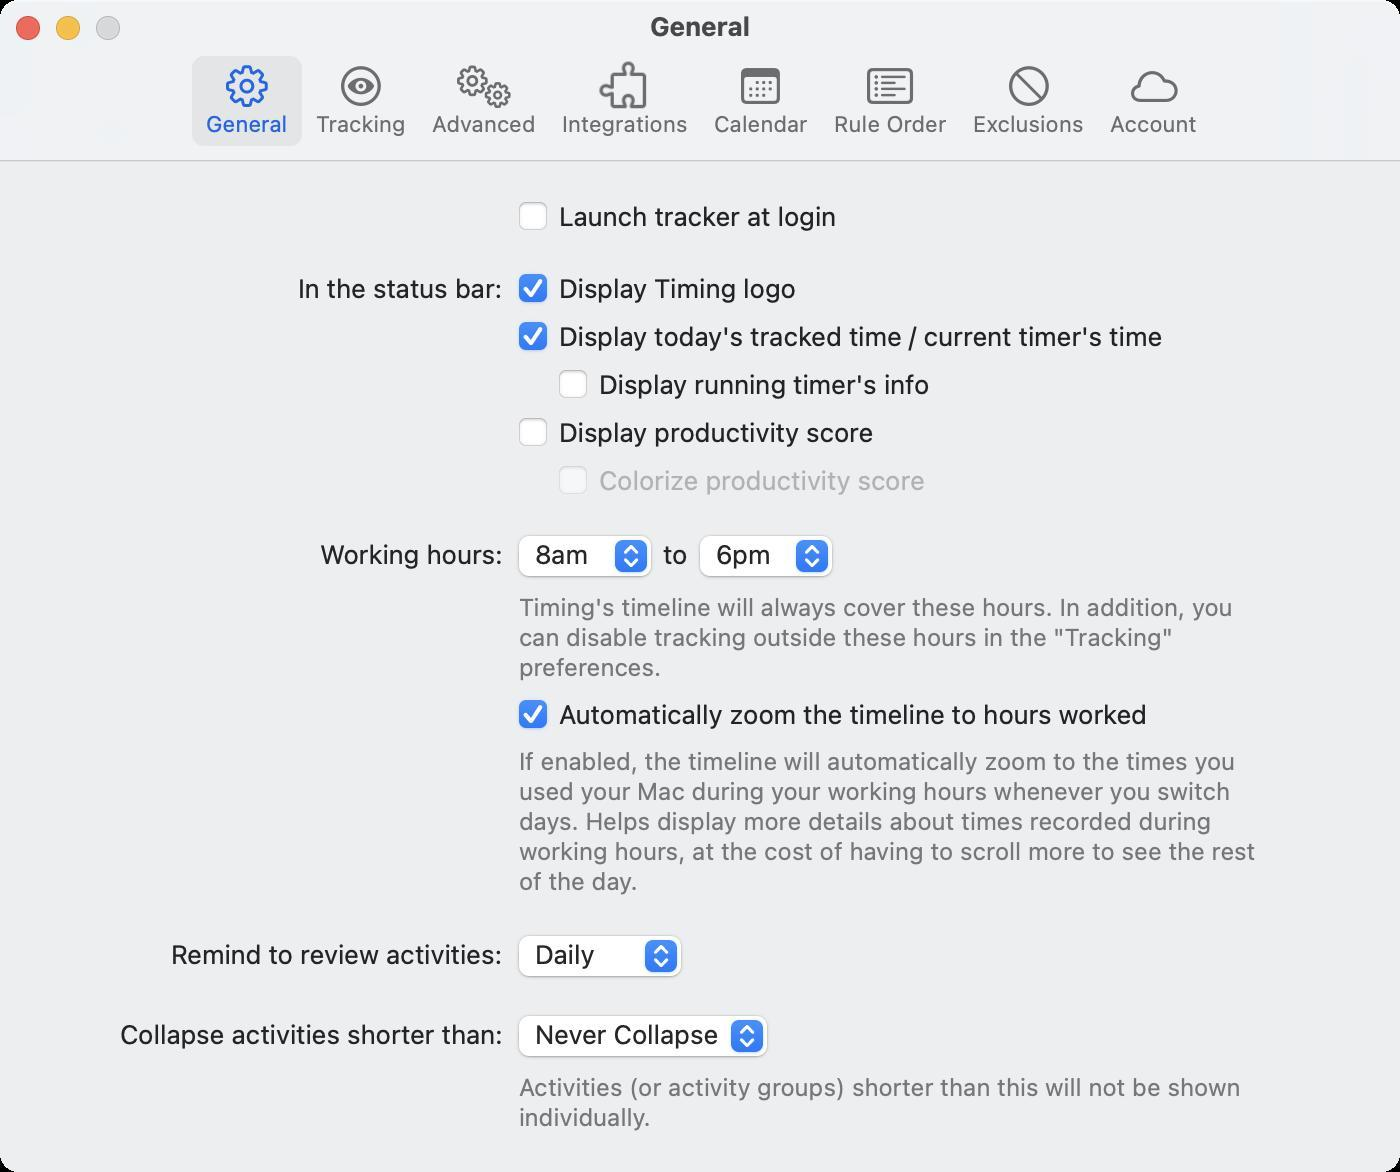
Accessibility tree:
{"name": "General", "role": "AXWindow", "description": null, "role_description": "standard window", "value": null, "position": "406.00;112.00", "size": "700;586", "children": [{"name": "Launch_tracker_at_login", "role": "AXCheckBox", "description": null, "role_description": "checkbox", "value": 0, "position": "257.50;99.00", "size": "382;18", "children": []}, {"name": null, "role": "AXStaticText", "description": null, "role_description": "text", "value": "In the status bar:", "position": "147.00;136.00", "size": "106;16", "children": []}, {"name": "Display_Timing_logo", "role": "AXCheckBox", "description": null, "role_description": "checkbox", "value": 1, "position": "257.50;135.00", "size": "382;18", "children": []}, {"name": "Display_today's_tracked_time_/_current_timer's_time", "role": "AXCheckBox", "description": null, "role_description": "checkbox", "value": 1, "position": "257.50;159.00", "size": "382;18", "children": []}, {"name": "Display_running_timer's_info", "role": "AXCheckBox", "description": null, "role_description": "checkbox", "value": 0, "position": "277.50;183.00", "size": "362;18", "children": []}, {"name": "Display_productivity_score", "role": "AXCheckBox", "description": null, "role_description": "checkbox", "value": 0, "position": "257.50;207.00", "size": "382;18", "children": []}, {"name": "Colorize_productivity_score", "role": "AXCheckBox", "description": null, "role_description": "checkbox", "value": 0, "position": "277.50;231.00", "size": "362;18", "children": []}, {"name": null, "role": "AXStaticText", "description": null, "role_description": "text", "value": "Working hours:", "position": "158.00;269.00", "size": "96;16", "children": []}, {"name": null, "role": "AXPopUpButton", "description": null, "role_description": "pop up button", "value": "8am", "position": "256.50;267.00", "size": "73;25", "children": []}, {"name": null, "role": "AXStaticText", "description": null, "role_description": "text", "value": "to", "position": "329.50;269.00", "size": "16;19", "children": []}, {"name": null, "role": "AXPopUpButton", "description": null, "role_description": "pop up button", "value": "6pm", "position": "347.00;267.00", "size": "73;25", "children": []}, {"name": null, "role": "AXStaticText", "description": null, "role_description": "text", "value": "Timing's timeline will always cover these hours. In addition, you can disable tracking outside these hours in the \"Tracking\" preferences.", "position": "257.50;296.00", "size": "384;45", "children": []}, {"name": "Automatically_zoom_the_timeline_to_hours_worked", "role": "AXCheckBox", "description": null, "role_description": "checkbox", "value": 1, "position": "257.50;348.00", "size": "382;18", "children": []}, {"name": null, "role": "AXStaticText", "description": null, "role_description": "text", "value": "If enabled, the timeline will automatically zoom to the times you used your Mac during your working hours whenever you switch days. Helps display more details about times recorded during working hours, at the cost of having to scroll more to see the rest of the day.", "position": "257.50;373.00", "size": "384;75", "children": []}, {"name": null, "role": "AXStaticText", "description": null, "role_description": "text", "value": "Remind to review activities:", "position": "83.50;469.00", "size": "170;16", "children": []}, {"name": null, "role": "AXPopUpButton", "description": null, "role_description": "pop up button", "value": "Daily", "position": "256.50;467.00", "size": "88;25", "children": []}, {"name": null, "role": "AXStaticText", "description": null, "role_description": "text", "value": "Collapse activities shorter than:", "position": "58.00;509.00", "size": "196;16", "children": []}, {"name": null, "role": "AXPopUpButton", "description": null, "role_description": "pop up button", "value": "Never Collapse", "position": "256.50;507.00", "size": "131;25", "children": []}, {"name": null, "role": "AXStaticText", "description": null, "role_description": "text", "value": "Activities (or activity groups) shorter than this will not be shown individually.", "position": "257.50;536.00", "size": "384;30", "children": []}, {"name": null, "role": "AXToolbar", "description": null, "role_description": "toolbar", "value": null, "position": "0.00;28.00", "size": "700;52", "children": [{"name": "General", "role": "AXButton", "description": null, "role_description": "button", "value": null, "position": "96.00;28.00", "size": "55;52", "children": []}, {"name": "Tracking", "role": "AXButton", "description": null, "role_description": "button", "value": null, "position": "152.00;28.00", "size": "57;52", "children": []}, {"name": "Advanced", "role": "AXButton", "description": null, "role_description": "button", "value": null, "position": "210.00;28.00", "size": "64;52", "children": []}, {"name": "Integrations", "role": "AXButton", "description": null, "role_description": "button", "value": null, "position": "275.00;28.00", "size": "75;52", "children": []}, {"name": "Calendar", "role": "AXButton", "description": null, "role_description": "button", "value": null, "position": "351.00;28.00", "size": "59;52", "children": []}, {"name": "Rule_Order", "role": "AXButton", "description": null, "role_description": "button", "value": null, "position": "411.00;28.00", "size": "68;52", "children": []}, {"name": "Exclusions", "role": "AXButton", "description": null, "role_description": "button", "value": null, "position": "480.50;28.00", "size": "68;52", "children": []}, {"name": "Account", "role": "AXButton", "description": null, "role_description": "button", "value": null, "position": "549.00;28.00", "size": "56;52", "children": []}]}, {"name": null, "role": "AXButton", "description": null, "role_description": "close button", "value": null, "position": "7.00;6.00", "size": "14;16", "children": []}, {"name": null, "role": "AXButton", "description": null, "role_description": "zoom button", "value": null, "position": "47.00;6.00", "size": "14;16", "children": [{"name": null, "role": "AXGroup", "description": null, "role_description": "group", "value": null, "position": "47.00;6.00", "size": "14;16", "children": [{"name": null, "role": "AXGroup", "description": null, "role_description": "group", "value": null, "position": "47.00;6.00", "size": "14;16", "children": []}]}]}, {"name": null, "role": "AXButton", "description": null, "role_description": "minimize button", "value": null, "position": "27.00;6.00", "size": "14;16", "children": []}, {"name": null, "role": "AXStaticText", "description": null, "role_description": "text", "value": "General", "position": "323.00;5.00", "size": "55;16", "children": []}]}